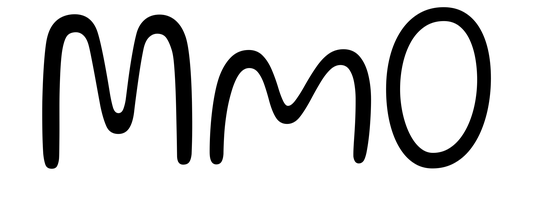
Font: Gluten_ExtraLight